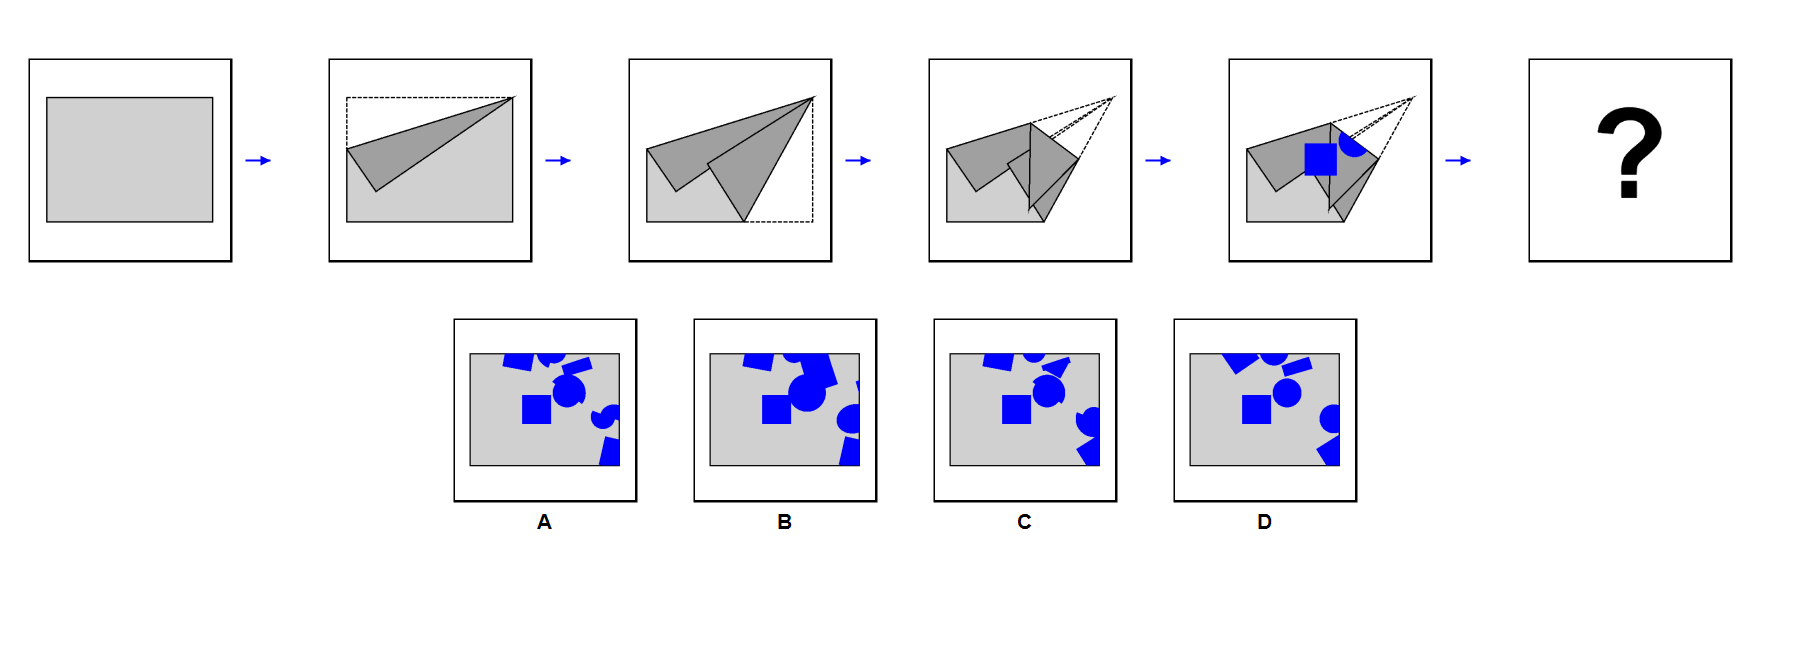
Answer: D